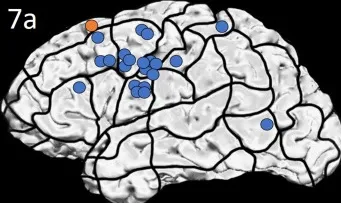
Case 7. Left panels show ON results, right panels AN results. Panels (A, B) nTMS stimulation sites that induced errors; no response and hesitations in orange, semantic errors in yellow and performance errors in blue.
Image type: radiology (ct)